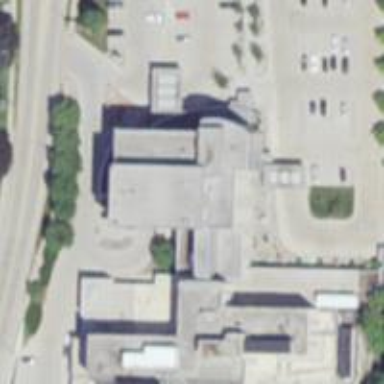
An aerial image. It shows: Healthcare facility identified as hospital.